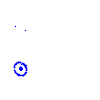
Particle: kaon